Question: I need to redirect from a static google maps image via the <URL> to maps.google.com.
I have multiple markers on the map. Example: "<URL>"

I need the proper url format that, when the image is clicked, will redirect to maps.google.com with all markers placed on the map. I cant find the documentation on how to do this.
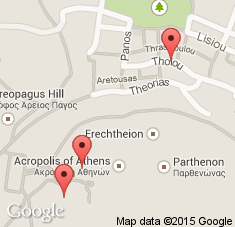
Answer: There are no way to add markers into the google maps now.. so the answer is no.
However, you can build a custom page, which uses the google maps API and you can add markers that way.
I built a sample page here in <URL>.
so for your map:

you can wrap it with an 'a' element which link to your page with the same option like this sample:
<URL>